Aerial crown-view tile of a tropical tree (Barro Colorado Island, Panama), acquired 20250616:
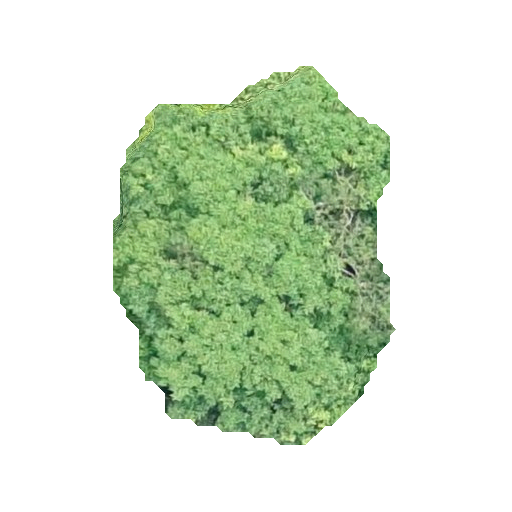
Species: Astronium graveolens
GBIF accepted scientific name: Astronium graveolens
Crown area: 118.609 m²